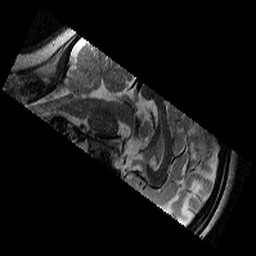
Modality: T2w
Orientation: sagittal
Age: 12
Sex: female
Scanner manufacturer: siemens
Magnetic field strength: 3 T
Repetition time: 9.23 s
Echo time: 0.067 s